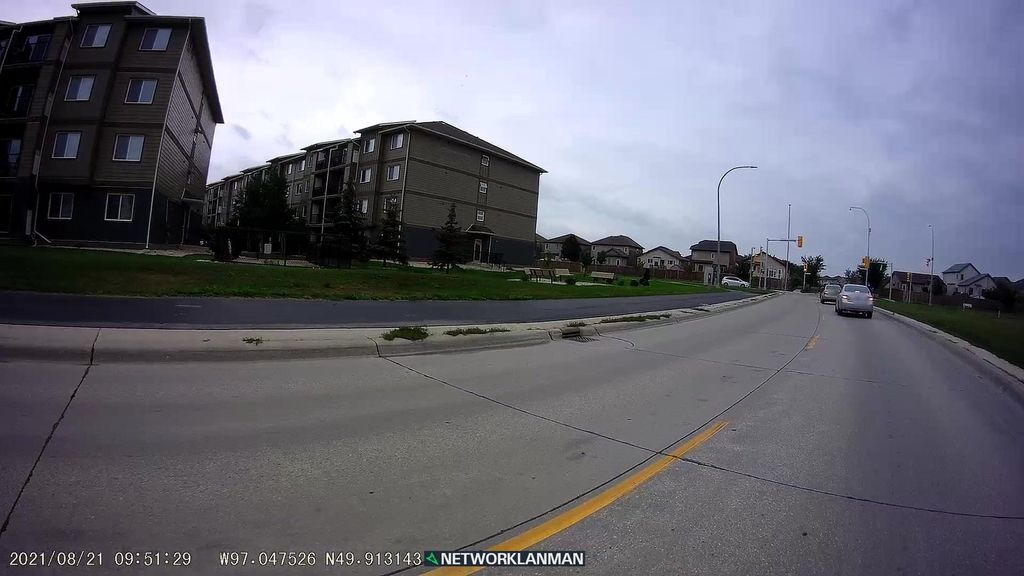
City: winnipeg